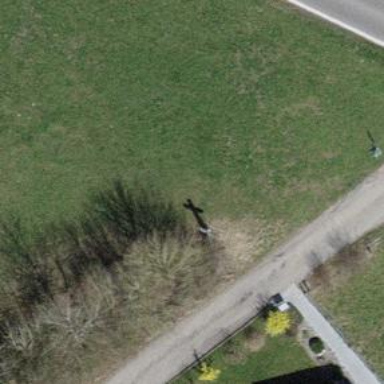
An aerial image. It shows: Wayside cross with historic significance.